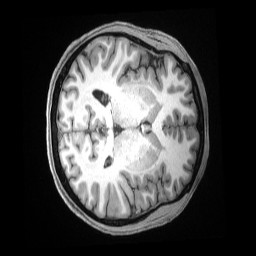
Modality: T1w
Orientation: axial
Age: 33
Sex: female
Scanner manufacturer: siemens
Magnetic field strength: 3 T
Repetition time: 2.5 s
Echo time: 0.00181 s